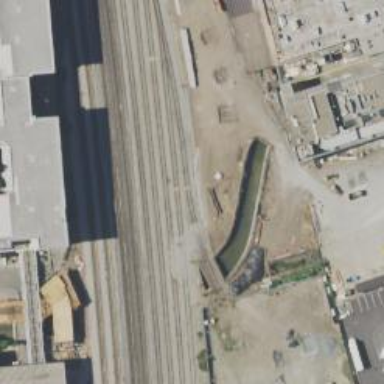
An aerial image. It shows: Yard meant for services.